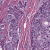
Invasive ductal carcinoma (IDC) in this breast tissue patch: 0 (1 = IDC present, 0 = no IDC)